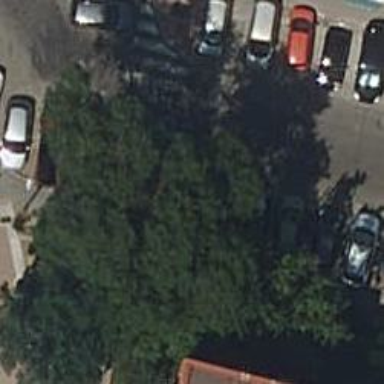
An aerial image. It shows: Bollard.